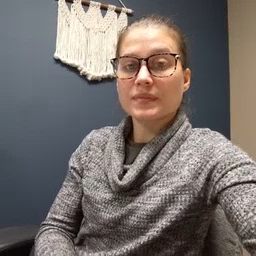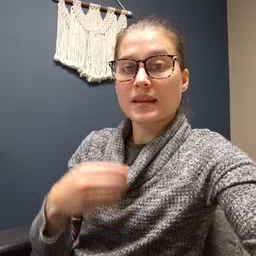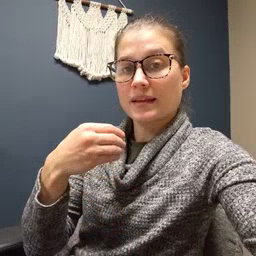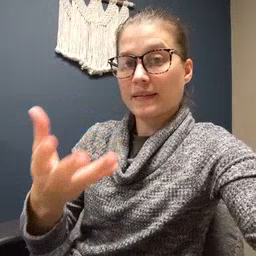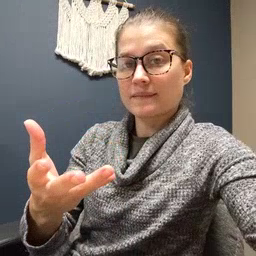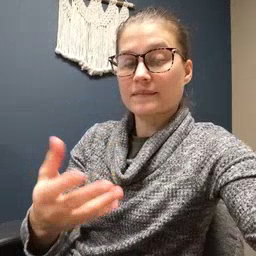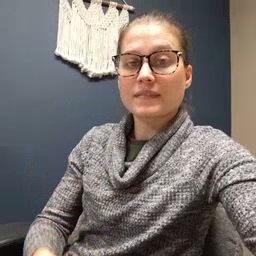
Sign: give